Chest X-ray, PA view. Patient: 30 years old, sex F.
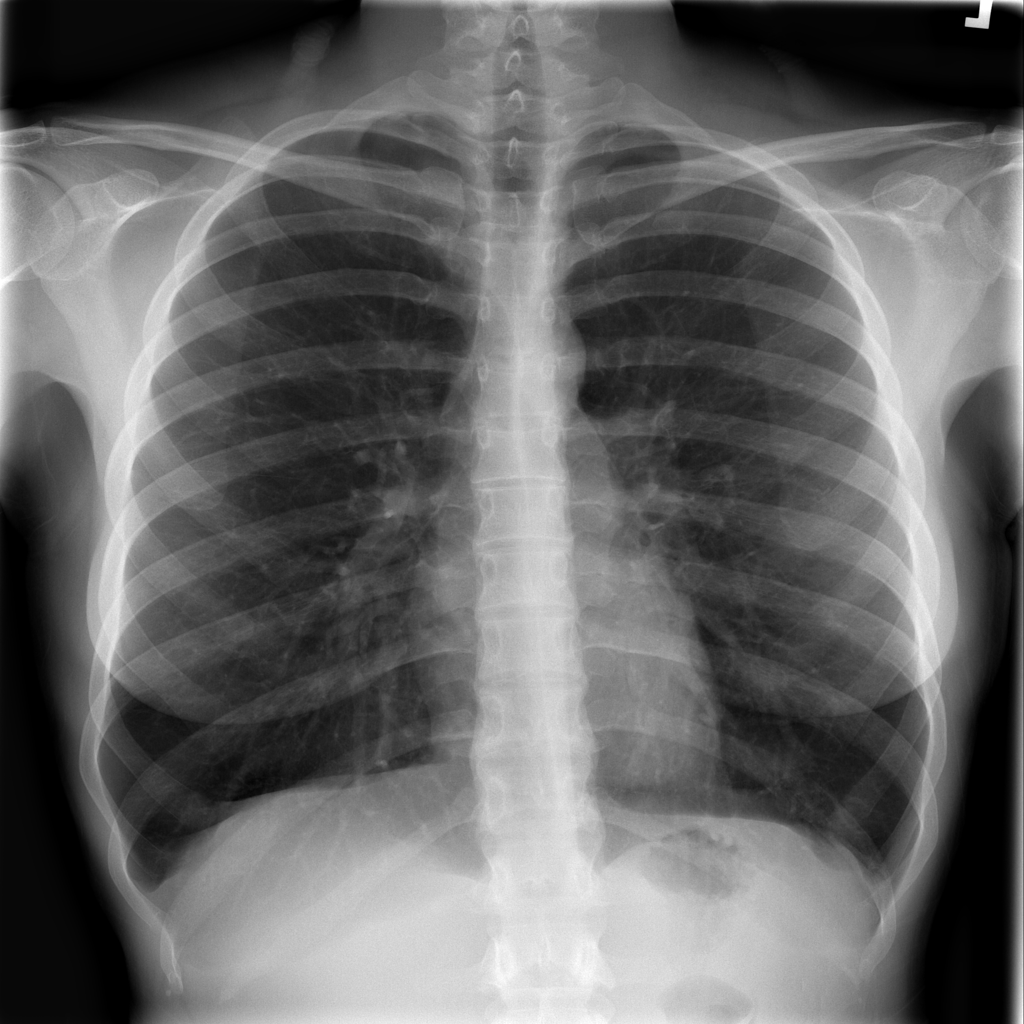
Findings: No Finding